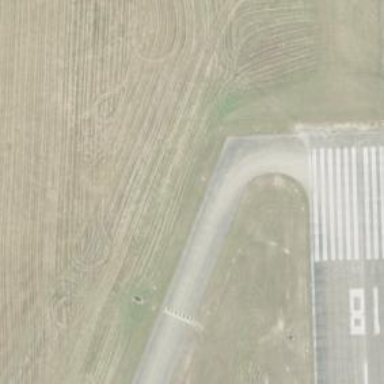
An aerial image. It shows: View of taxiway at the airport.